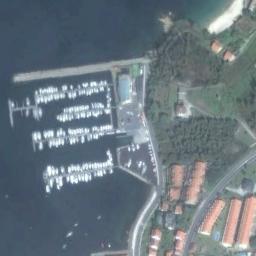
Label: harbor